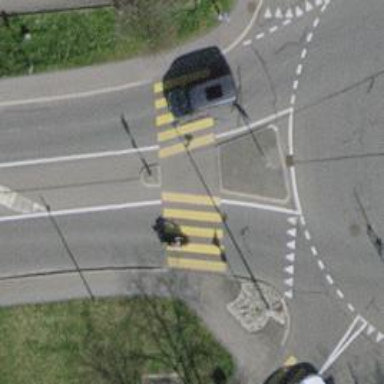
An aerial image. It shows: Uncontrolled road crossing.